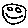
Label: smiley face